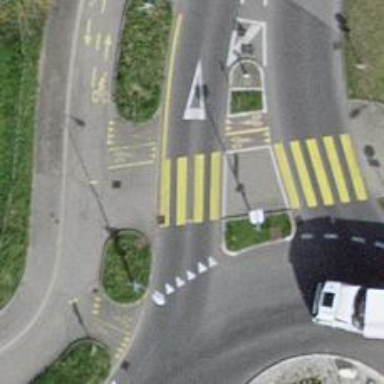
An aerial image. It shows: Marked zebra crossing on the road.